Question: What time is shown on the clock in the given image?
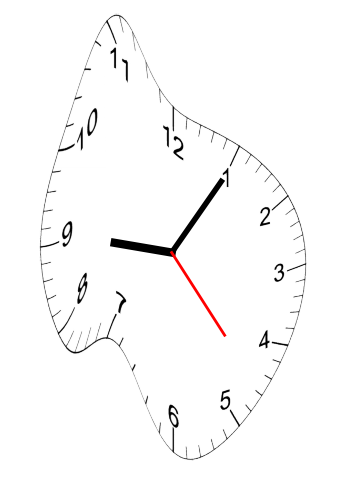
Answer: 09:05:23